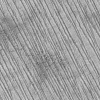
Atmospheric dust classification: not_dusty